Interaction volume radius: 10 \u00c5
Interaction volume height: 30 \u00c5
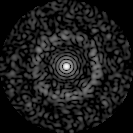
Disorder parameter: 0.8378